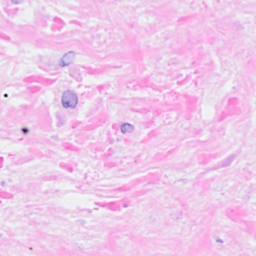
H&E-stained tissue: Breast